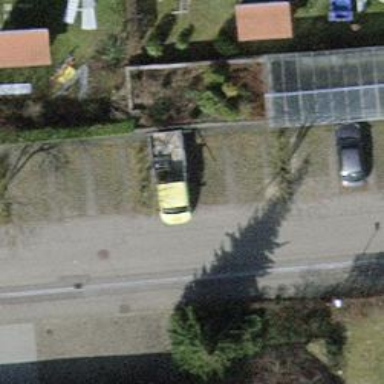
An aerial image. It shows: Street-side parking area.